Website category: sports
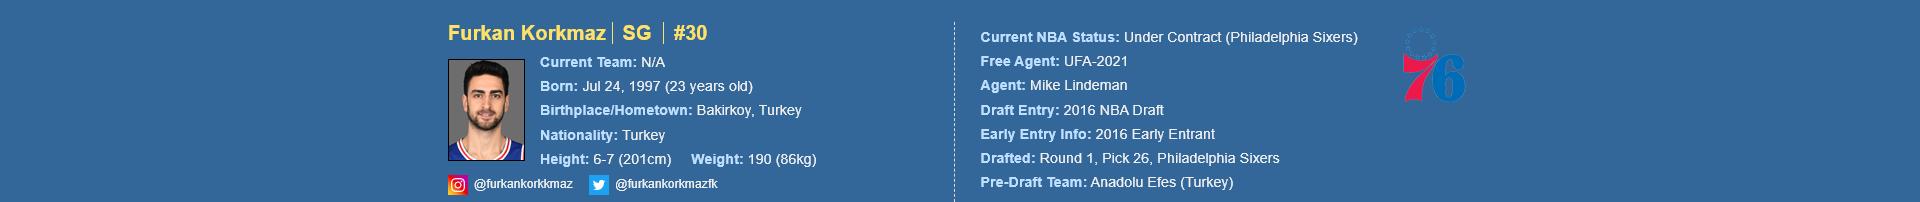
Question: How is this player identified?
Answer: Furkan Korkmaz

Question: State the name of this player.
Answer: Furkan Korkmaz

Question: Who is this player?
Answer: Furkan Korkmaz

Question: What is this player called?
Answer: Furkan Korkmaz

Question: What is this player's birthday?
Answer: Jul 24, 1997

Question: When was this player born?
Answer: Jul 24, 1997

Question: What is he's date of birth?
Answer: Jul 24, 1997

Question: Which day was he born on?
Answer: Jul 24, 1997

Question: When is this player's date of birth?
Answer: Jul 24, 1997

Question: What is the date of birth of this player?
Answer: Jul 24, 1997

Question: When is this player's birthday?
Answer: Jul 24, 1997

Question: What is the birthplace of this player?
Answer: Bakirkoy, Turkey

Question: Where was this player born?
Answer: Bakirkoy, Turkey

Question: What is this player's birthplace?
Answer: Bakirkoy, Turkey

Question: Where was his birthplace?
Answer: Bakirkoy, Turkey

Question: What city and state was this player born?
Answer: Bakirkoy, Turkey

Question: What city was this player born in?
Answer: Bakirkoy, Turkey

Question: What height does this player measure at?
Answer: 6-7 (201cm)

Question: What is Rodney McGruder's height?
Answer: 6-7 (201cm)

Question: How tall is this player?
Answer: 6-7 (201cm)

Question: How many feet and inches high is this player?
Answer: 6-7 (201cm)

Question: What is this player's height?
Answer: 6-7 (201cm)

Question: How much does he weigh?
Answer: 190 (86kg)

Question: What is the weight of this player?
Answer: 190 (86kg)

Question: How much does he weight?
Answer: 190 (86kg)

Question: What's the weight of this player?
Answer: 190 (86kg)

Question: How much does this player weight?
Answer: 190 (86kg)

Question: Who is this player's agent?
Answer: Mike Lindeman

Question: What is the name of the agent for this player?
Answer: Mike Lindeman

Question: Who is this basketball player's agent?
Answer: Mike Lindeman

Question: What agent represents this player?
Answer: Mike Lindeman